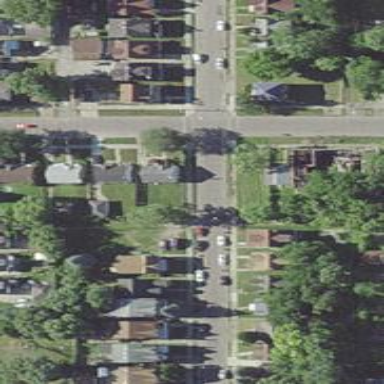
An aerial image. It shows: Alley classified as service road.